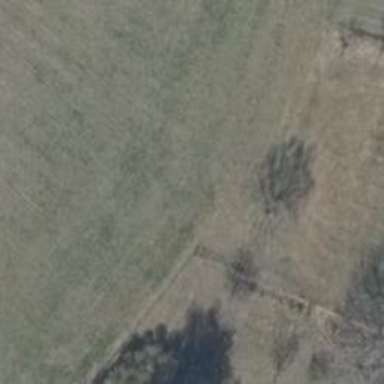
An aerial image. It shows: Hunting stand.